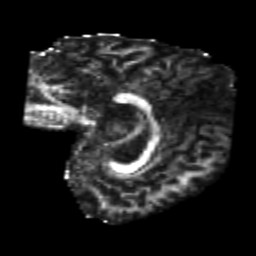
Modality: FA
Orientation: sagittal
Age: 22
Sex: female
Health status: healthy
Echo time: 0.074 s